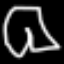
Label: pants